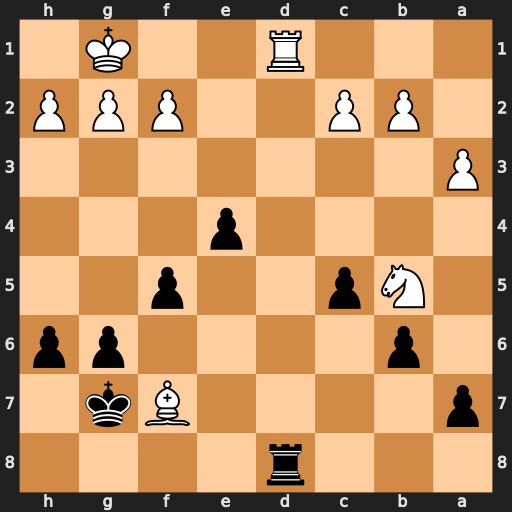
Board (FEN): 3r4/p4Bk1/1p4pp/1Np2p2/4p3/P7/1PP2PPP/3R2K1
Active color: b
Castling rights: -
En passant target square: -
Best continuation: Rxd1#